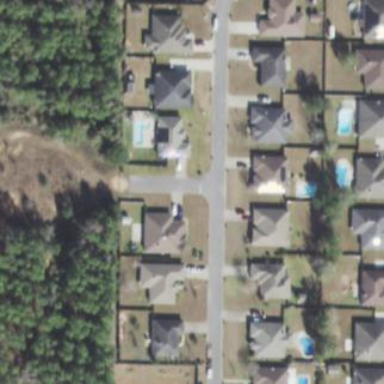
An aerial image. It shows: Single-family residential area.